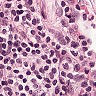
Metastatic tissue present: no